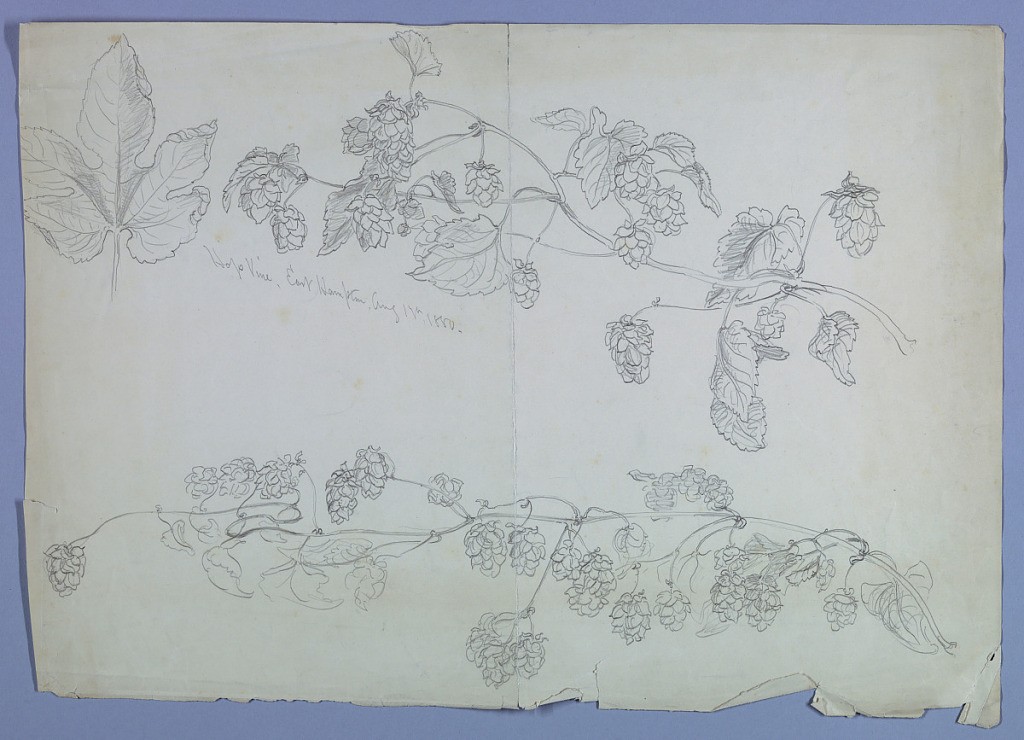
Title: Sketch of Hop Vine
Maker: Samuel Colman, American, 1832–1920
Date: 1880
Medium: Graphite on paper
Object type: Drawing
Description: Two stems of a hop vine, with leaves and flowers. Upper left corner, study of a single leaf.